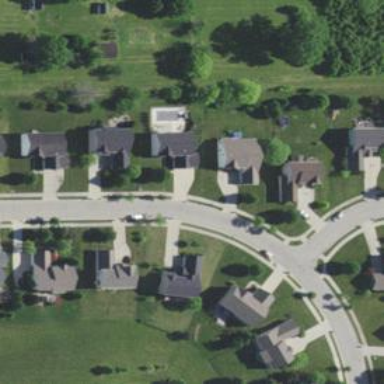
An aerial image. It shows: Asphalt road in residential area.